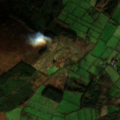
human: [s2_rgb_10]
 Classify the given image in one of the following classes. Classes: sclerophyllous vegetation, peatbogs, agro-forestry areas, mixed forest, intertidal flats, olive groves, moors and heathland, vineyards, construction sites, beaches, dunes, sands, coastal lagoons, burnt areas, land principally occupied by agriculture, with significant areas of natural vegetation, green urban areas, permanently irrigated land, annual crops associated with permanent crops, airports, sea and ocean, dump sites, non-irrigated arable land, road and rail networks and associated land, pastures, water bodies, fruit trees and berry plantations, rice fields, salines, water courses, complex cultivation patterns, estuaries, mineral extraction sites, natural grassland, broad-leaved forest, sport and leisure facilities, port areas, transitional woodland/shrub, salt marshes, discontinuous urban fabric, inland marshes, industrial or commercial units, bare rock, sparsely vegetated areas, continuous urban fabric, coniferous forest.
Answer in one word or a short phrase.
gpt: pastures, coniferous forest, moors and heathland, transitional woodland/shrub, burnt areas, peatbogs